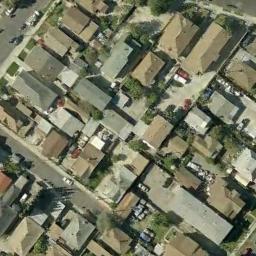
Label: residential